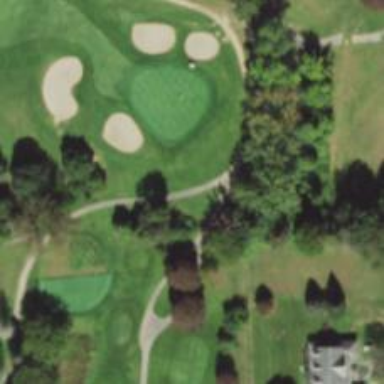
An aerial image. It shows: Golf cartpath that is also road path.